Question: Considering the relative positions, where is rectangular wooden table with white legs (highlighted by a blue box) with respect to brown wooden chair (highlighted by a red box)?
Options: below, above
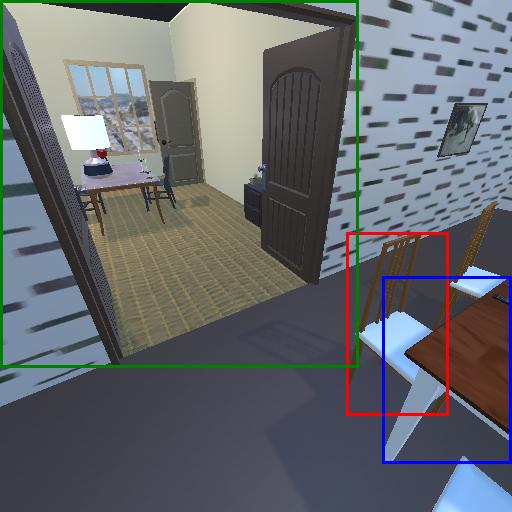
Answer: below